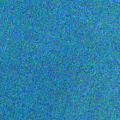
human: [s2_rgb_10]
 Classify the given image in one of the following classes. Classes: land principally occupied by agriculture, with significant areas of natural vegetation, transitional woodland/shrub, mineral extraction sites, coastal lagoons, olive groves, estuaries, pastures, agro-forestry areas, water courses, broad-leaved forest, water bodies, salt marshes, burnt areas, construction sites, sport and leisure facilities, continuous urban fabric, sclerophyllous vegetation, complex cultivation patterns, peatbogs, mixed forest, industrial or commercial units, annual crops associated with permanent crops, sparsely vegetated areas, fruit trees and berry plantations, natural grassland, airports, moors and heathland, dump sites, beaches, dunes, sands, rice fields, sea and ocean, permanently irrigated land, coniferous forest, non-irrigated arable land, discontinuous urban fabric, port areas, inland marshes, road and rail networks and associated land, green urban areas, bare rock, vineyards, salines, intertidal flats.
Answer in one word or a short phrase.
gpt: sea and ocean